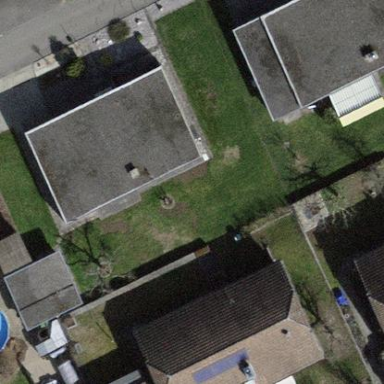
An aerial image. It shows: Residential house.